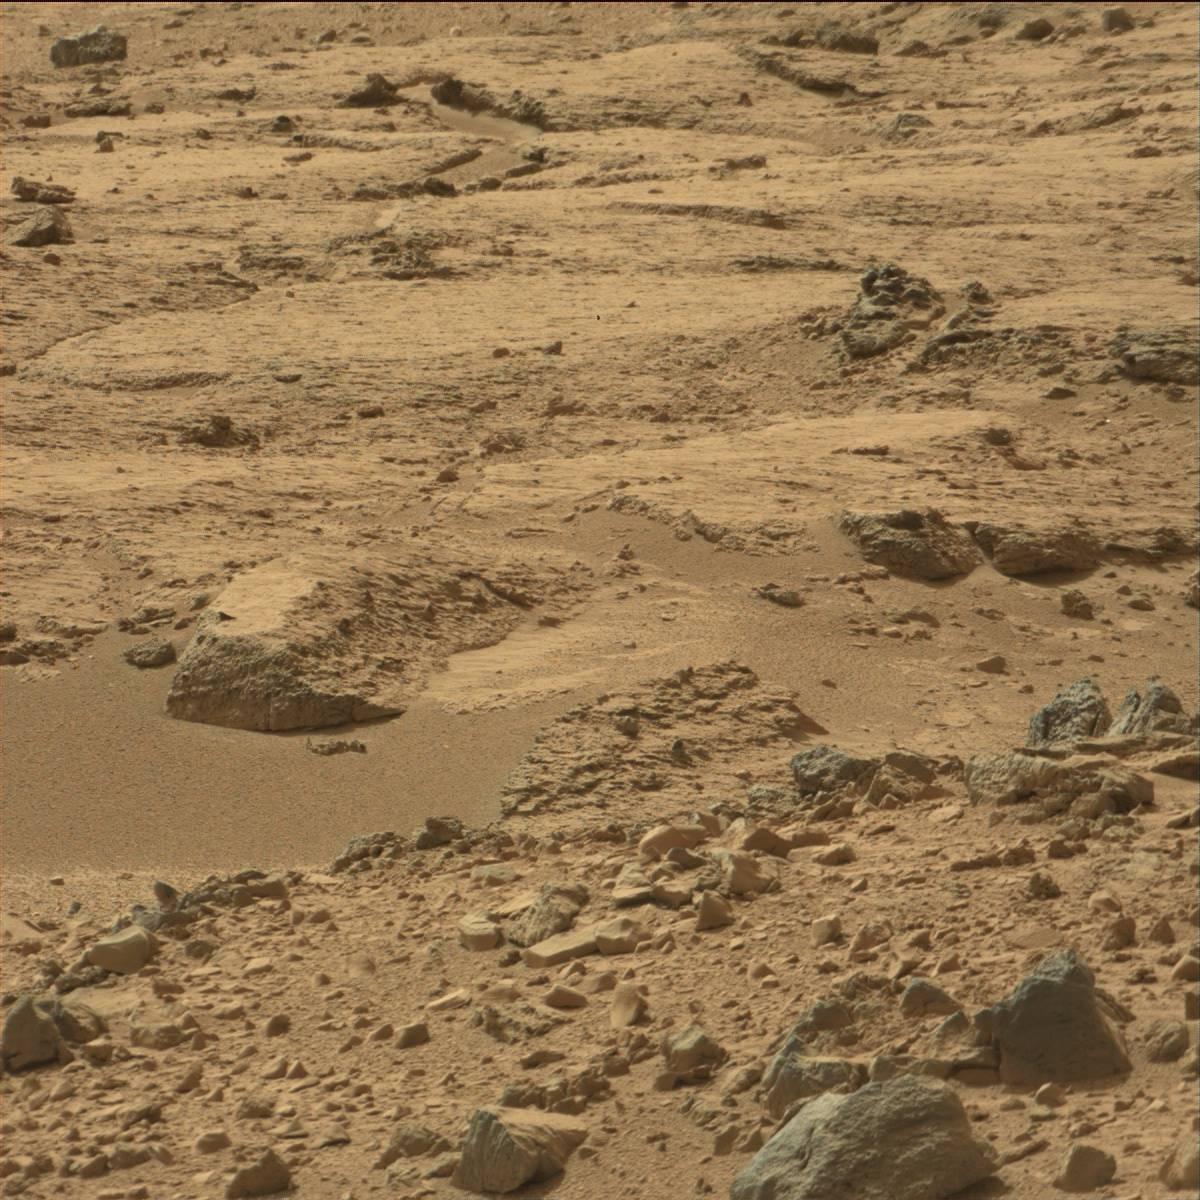
Terrain classes present: Bedrock, Rock, Sand / Soil